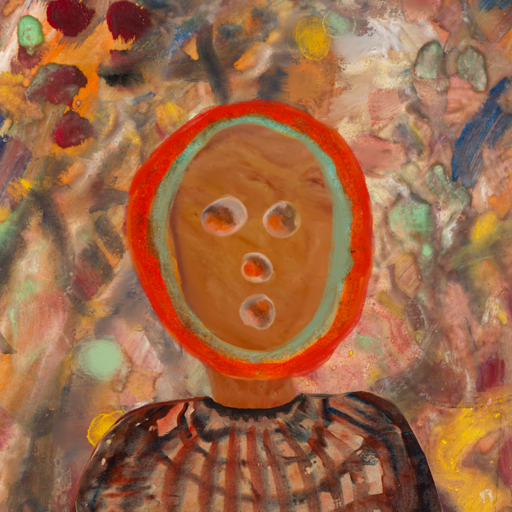
Background: Mother_And_Son_Mother, Head And Neck Front: Pious_Lady, Face Front: Rupkatha, Bust: Orphan, Hair Front: Sisters, Head Accessory: Blank, Second Necklace: Blank, Necklace: Blank, Baby: Blank